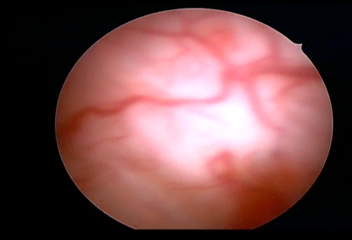
Modality: WLC
Class: Normal mucosa
Bladder cancer association: No